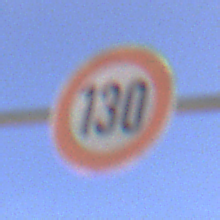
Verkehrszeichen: Geschwindigkeit130
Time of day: MorningAfternoon
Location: Outdoor (Nature)
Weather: PartlyCloudy
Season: NotSpecified
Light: Natural